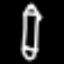
Label: pencil